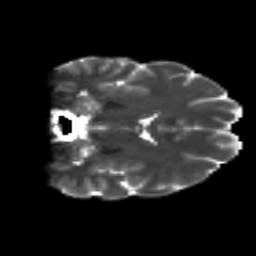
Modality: T2w
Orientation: coronal
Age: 21
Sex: female
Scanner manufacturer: siemens
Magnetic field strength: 3 T
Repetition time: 8.8 s
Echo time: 0.085 s